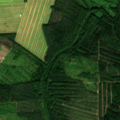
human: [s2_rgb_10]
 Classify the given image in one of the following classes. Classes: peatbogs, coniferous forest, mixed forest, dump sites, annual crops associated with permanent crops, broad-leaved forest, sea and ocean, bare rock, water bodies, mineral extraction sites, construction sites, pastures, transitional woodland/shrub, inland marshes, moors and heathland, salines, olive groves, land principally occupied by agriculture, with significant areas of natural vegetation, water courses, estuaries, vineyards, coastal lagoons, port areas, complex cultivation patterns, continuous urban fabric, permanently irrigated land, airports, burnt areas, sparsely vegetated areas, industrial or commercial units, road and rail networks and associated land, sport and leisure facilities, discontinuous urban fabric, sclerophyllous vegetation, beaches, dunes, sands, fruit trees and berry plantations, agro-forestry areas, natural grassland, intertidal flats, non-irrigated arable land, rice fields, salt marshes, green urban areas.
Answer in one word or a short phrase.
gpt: non-irrigated arable land, coniferous forest, mixed forest, transitional woodland/shrub